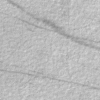
Label: not_dusty